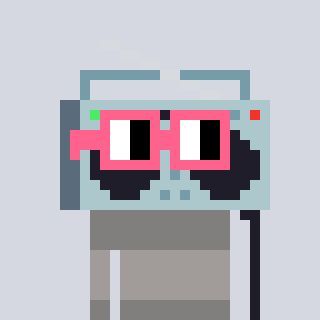
a pixel art character with square pink glasses, a boombox-shaped head and a bluegrey-colored body on a cool background